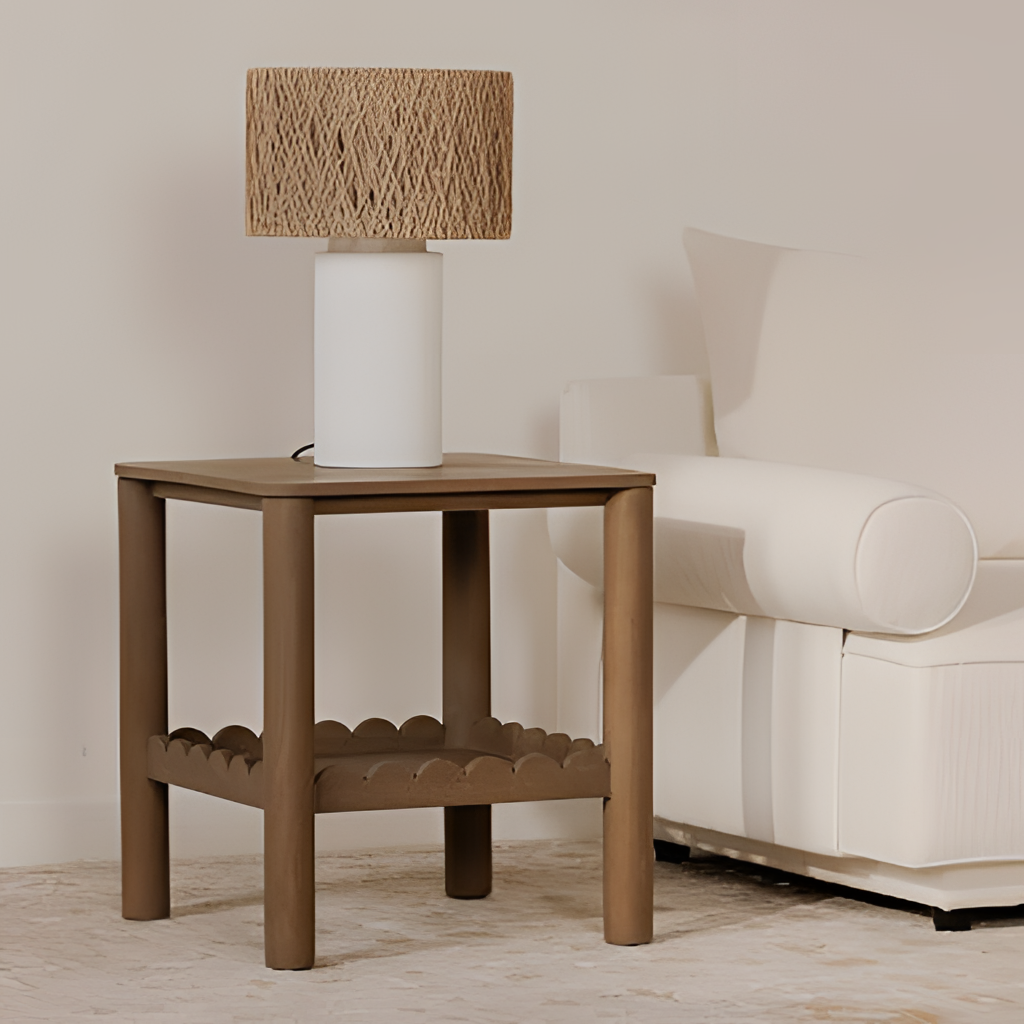
fabric armchair, living room, contemporary, beige carpet flooring, with mosaic pattern, paint wallpaper, with solid pattern